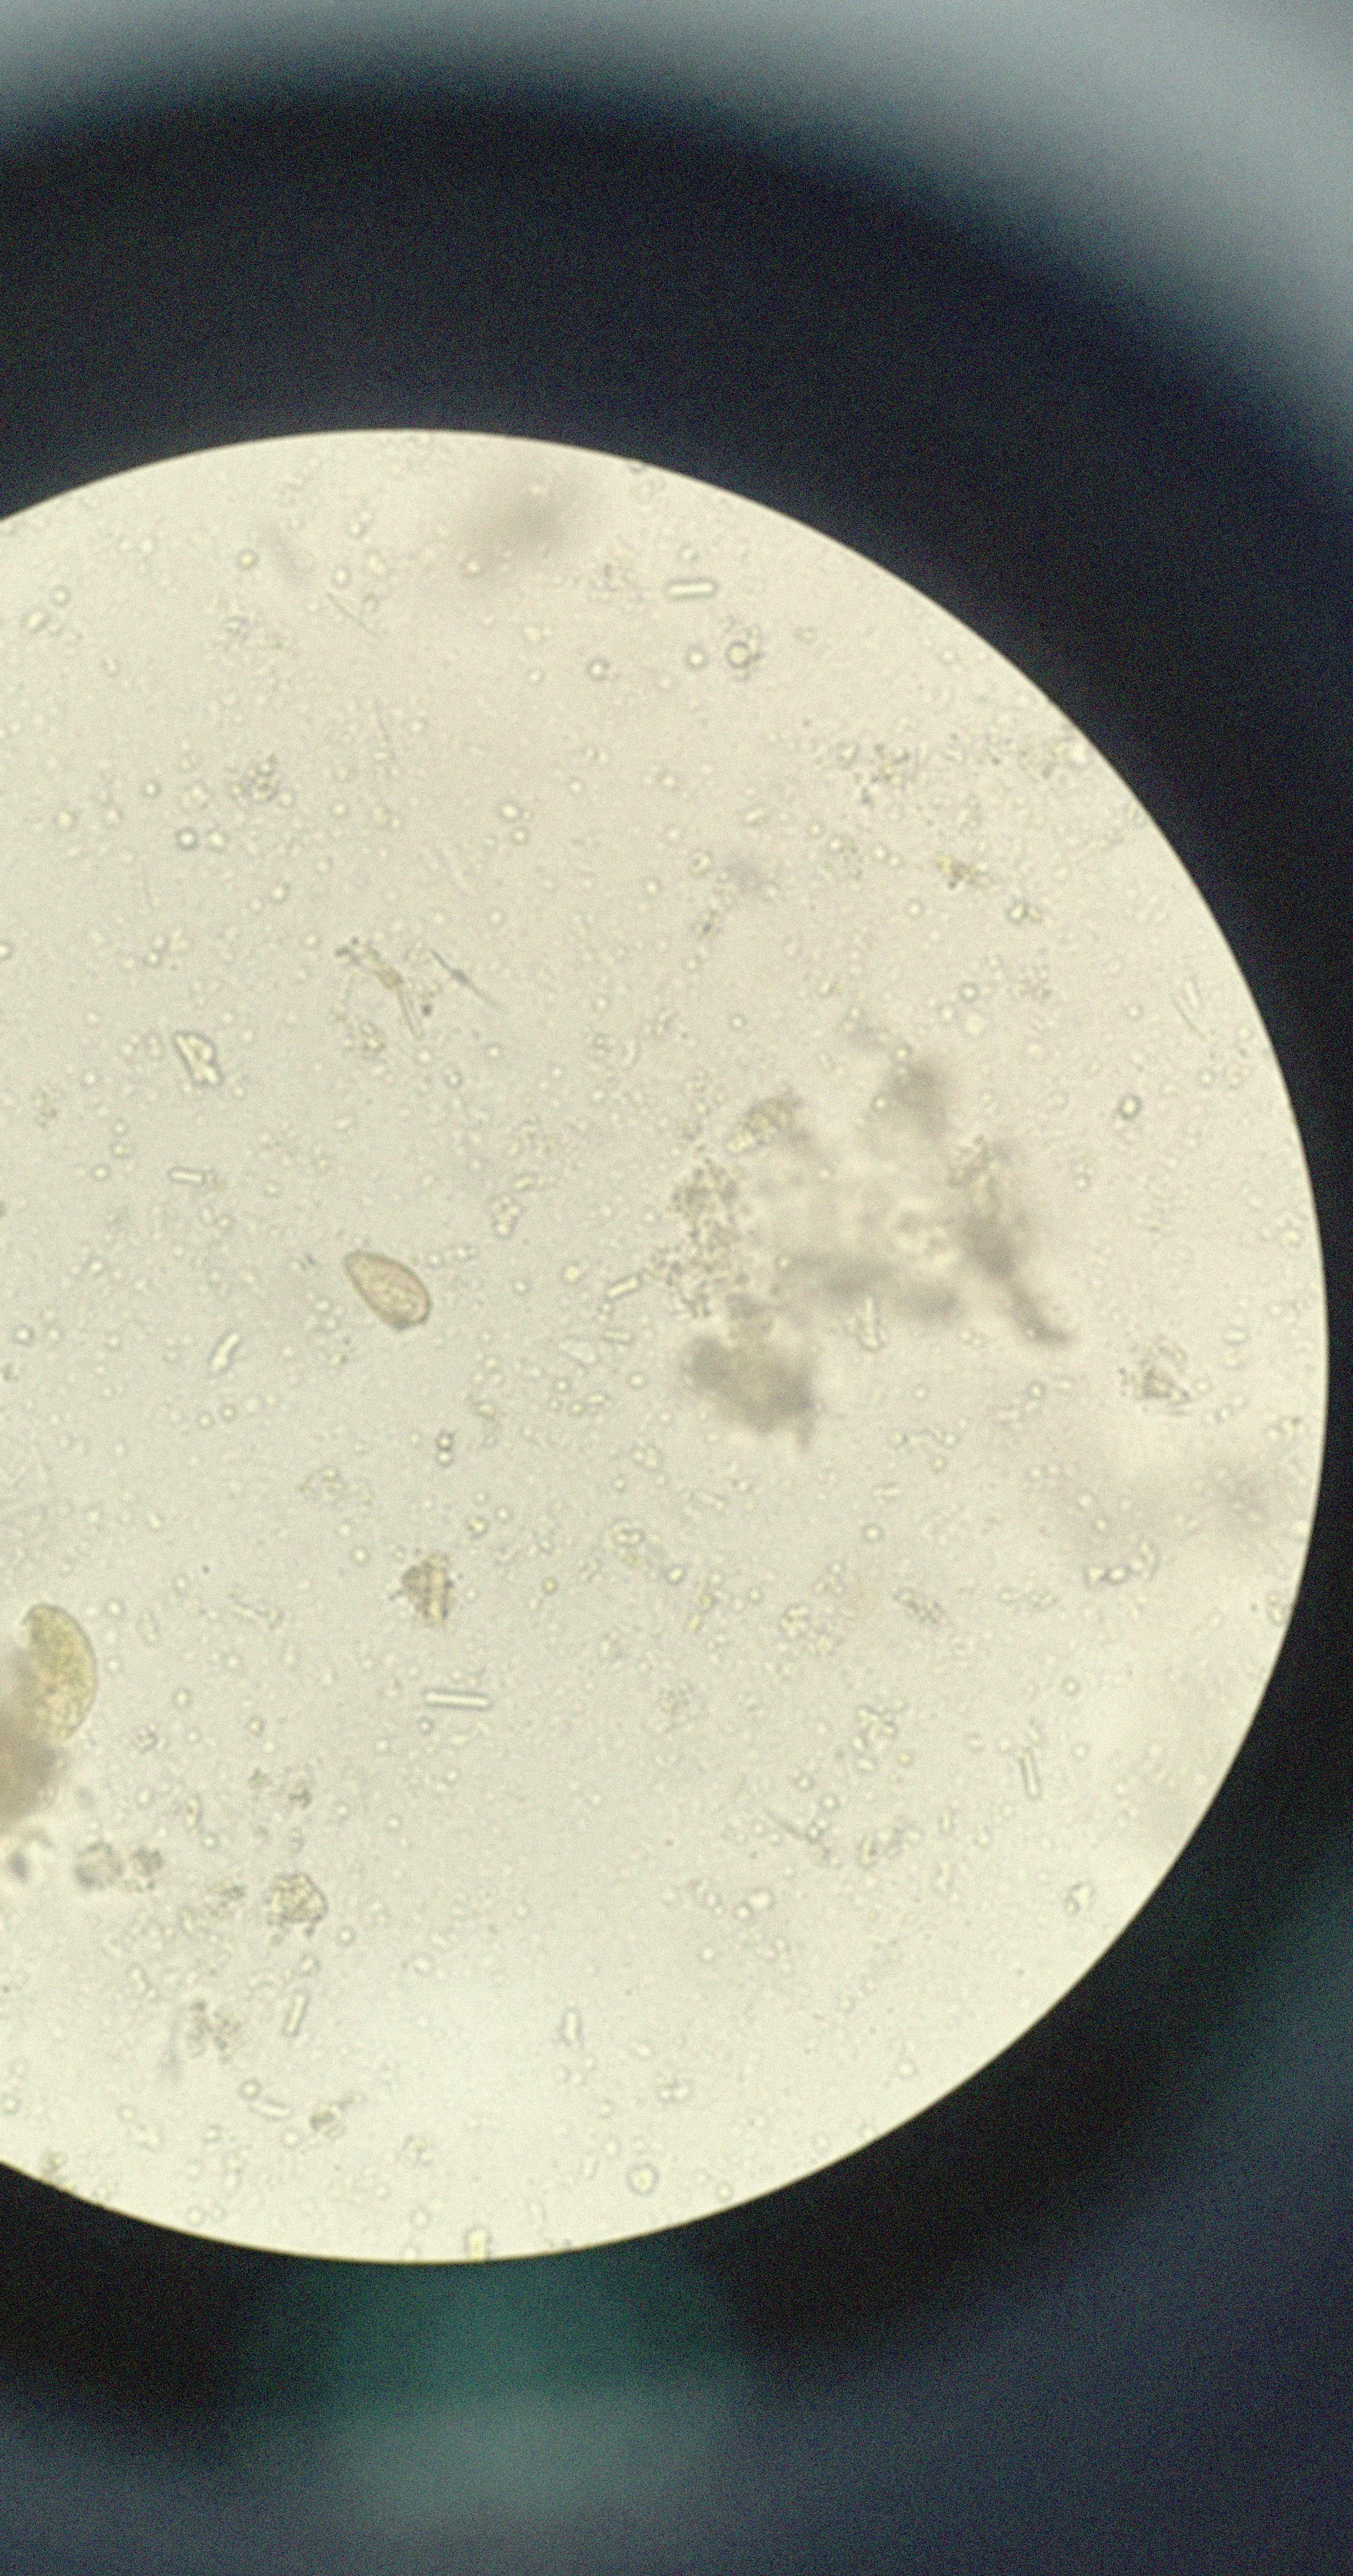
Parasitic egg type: Opisthorchis viverrine